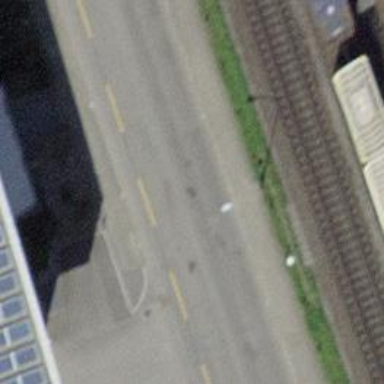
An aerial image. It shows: Public transport stop position.